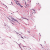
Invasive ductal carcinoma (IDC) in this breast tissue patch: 1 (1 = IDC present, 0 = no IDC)